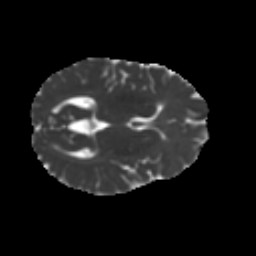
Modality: MD
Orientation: axial
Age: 49
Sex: female
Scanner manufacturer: ge
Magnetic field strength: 3 T
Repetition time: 7.8 s
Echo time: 0.0606 s